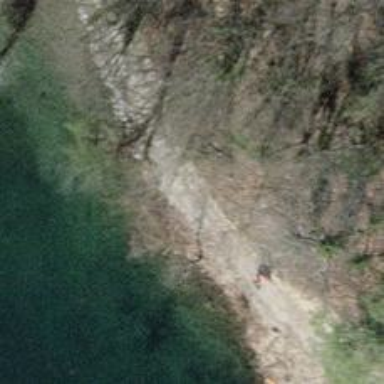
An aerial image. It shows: Pebblestone path.